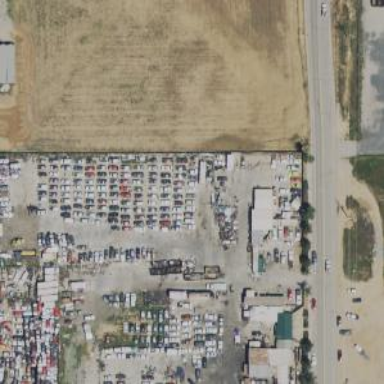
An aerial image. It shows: Recycling center.